Question: I like the comment box at the top with the posts going in reverse order. Comment rating, highest rated comments, all great features, remaining character count, spam flag.
My question is, is there a open commenting system available for Django that already has these features?
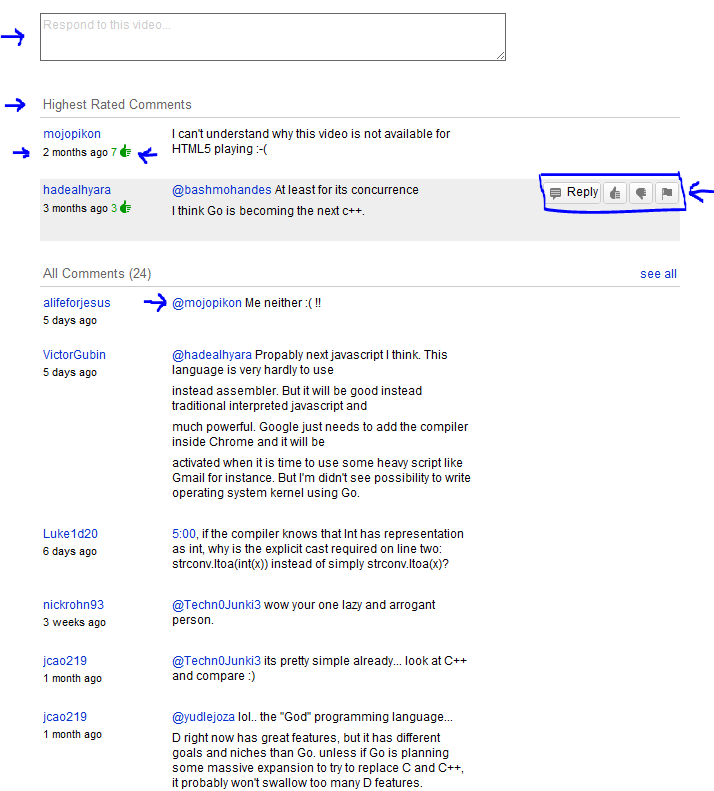
Answer: I suggest Disqus plus django-disqus (<URL>